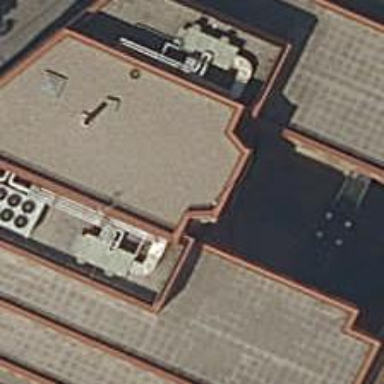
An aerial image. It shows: Clinic building offering healthcare services.